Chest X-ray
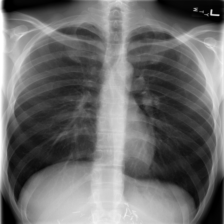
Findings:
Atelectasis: negative
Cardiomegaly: negative
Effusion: negative
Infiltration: negative
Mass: negative
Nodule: negative
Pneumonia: negative
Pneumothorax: negative
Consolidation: negative
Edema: negative
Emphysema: negative
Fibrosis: negative
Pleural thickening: negative
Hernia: negative